Interaction volume radius: 10 \u00c5
Interaction volume height: 10 \u00c5
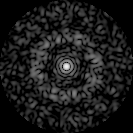
Disorder parameter: 0.8255